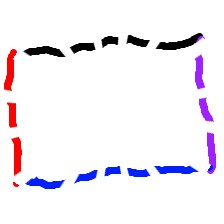
Shape: rectangle